Question: This is my Firebase Database:

I need the URLs of the images that are associated alongside the unique random name generated by the push method. Is there any way I could do that? Also, there must exist a better way of sending data. Please, let me know. Thanks.
'''
imgRef.on('value', function(snapshot) {
console.log(snapshot.val());
});
'''
This is, as expected, returning the entire JSON object. I need the URL.
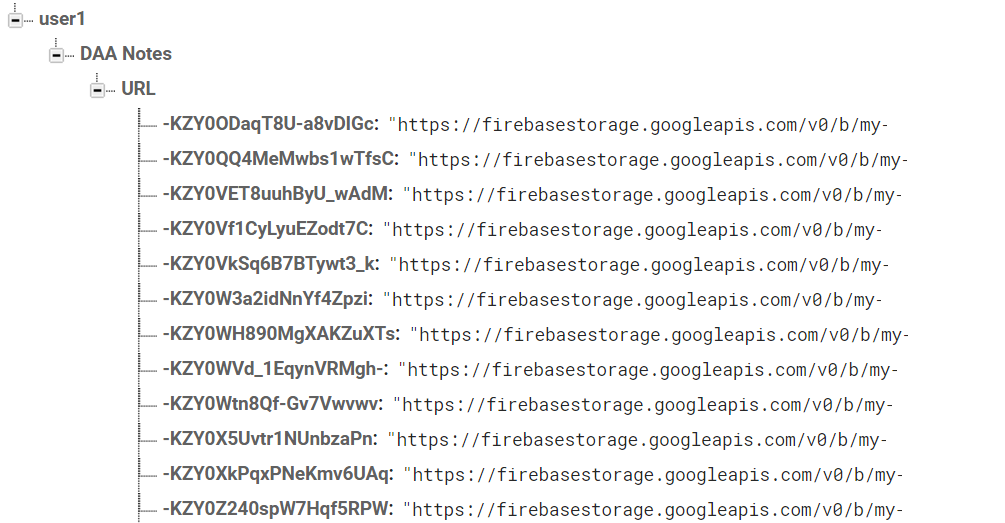
Answer: This is the most basic way to show the list of image URLs:
'''
var rootRef = firebase.database.ref();
var urlRef = rootRef.child("user1/DAA Notes/URL");
urlRef.once("value", function(snapshot) {
snapshot.forEach(function(child) {
console.log(child.key+": "+child.val());
});
});
'''